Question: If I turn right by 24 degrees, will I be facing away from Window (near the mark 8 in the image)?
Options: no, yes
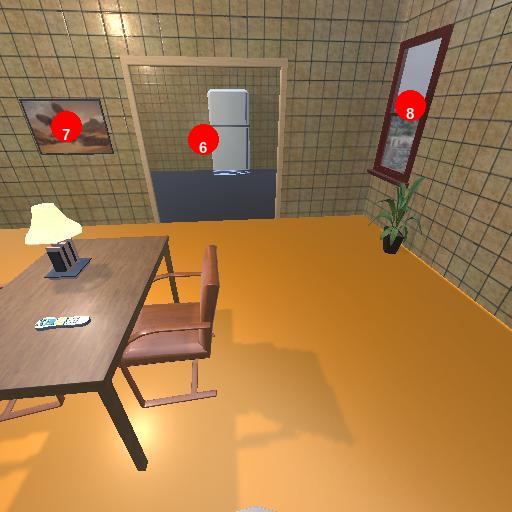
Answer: no